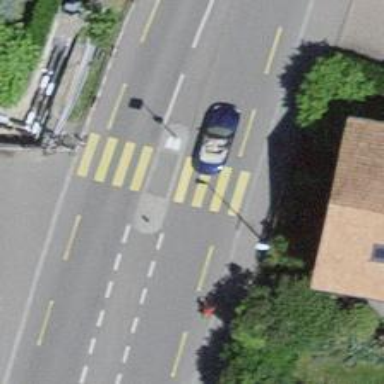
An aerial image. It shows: Marked crossing with pedestrian island.